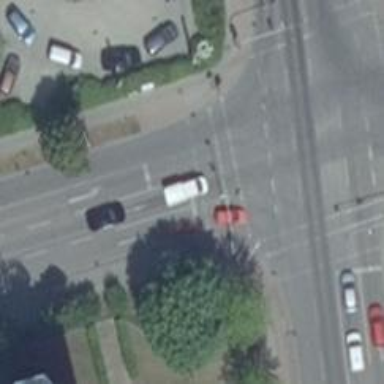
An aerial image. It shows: Traffic signals at road crossing.